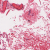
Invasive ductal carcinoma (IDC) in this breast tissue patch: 0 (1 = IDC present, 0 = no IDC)